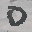
Label: 0